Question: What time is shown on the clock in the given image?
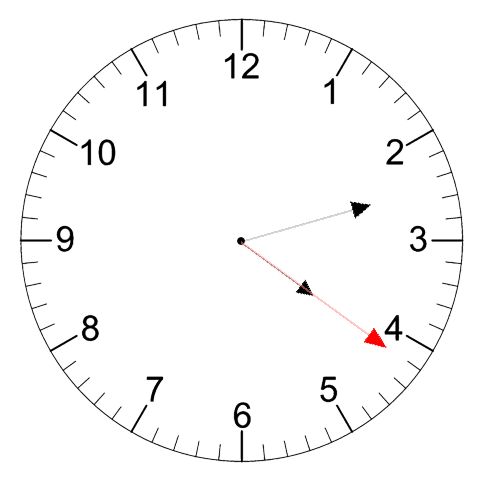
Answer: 04:12:21